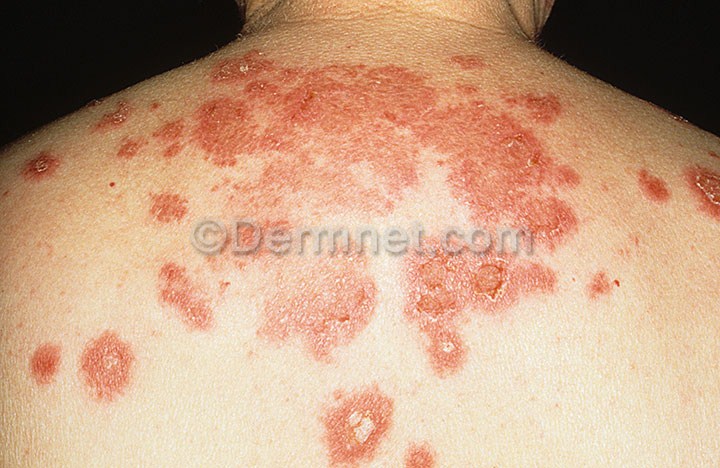
Disease: Bullous Disease Photos